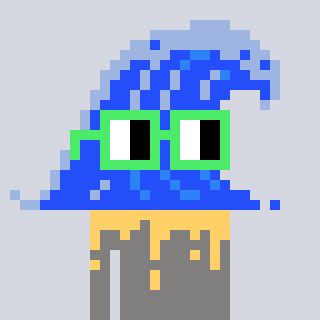
a pixel art character with square light green glasses, a wave-shaped head and a bluegrey-colored body on a cool background